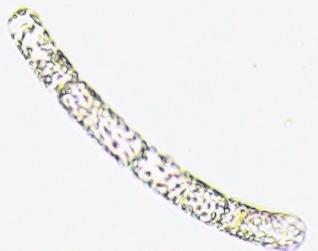
Label: Cerataulina_Guinardia_Dactyliosen